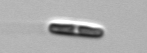
Label: pennate